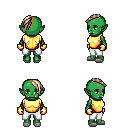
a pixel art fantasy rpg character, female body template, orc, green skin, gold chest armor, white pants, white blonde long mohawk hairstyle, gold gloves, white slippers, four views (front, back, left, right), 2x2 character sprite sheet, small pixel art, hard edges, no anti-aliasing